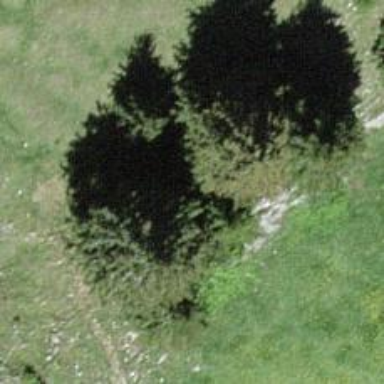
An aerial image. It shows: Needle-leaved tree in nature.